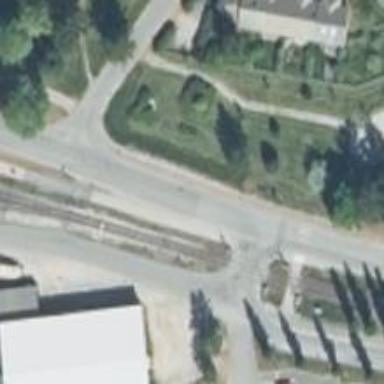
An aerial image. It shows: Signal light at railway crossing.